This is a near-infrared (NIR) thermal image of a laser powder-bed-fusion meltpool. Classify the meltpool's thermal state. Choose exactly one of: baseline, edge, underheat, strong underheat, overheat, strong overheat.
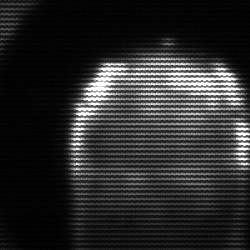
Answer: edge